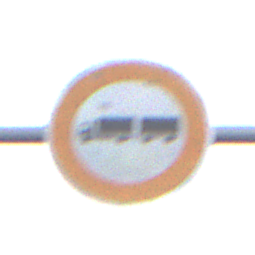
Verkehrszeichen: VerbotLastkraftwagenMitAnhaenger
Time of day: MorningAfternoon
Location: Outdoor (RoadRail)
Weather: PartlyCloudy
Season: NotSpecified
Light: Natural